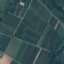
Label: PermanentCrop